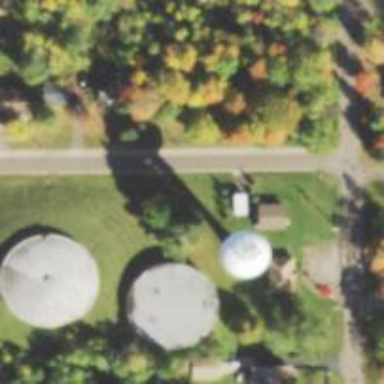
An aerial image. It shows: Water tower that is man-made.